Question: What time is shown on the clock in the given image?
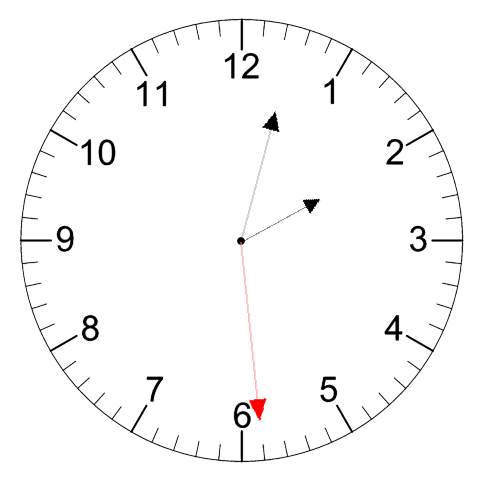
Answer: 02:02:29